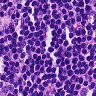
Metastatic tissue present: no